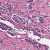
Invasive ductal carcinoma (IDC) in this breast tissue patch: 1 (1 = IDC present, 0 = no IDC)